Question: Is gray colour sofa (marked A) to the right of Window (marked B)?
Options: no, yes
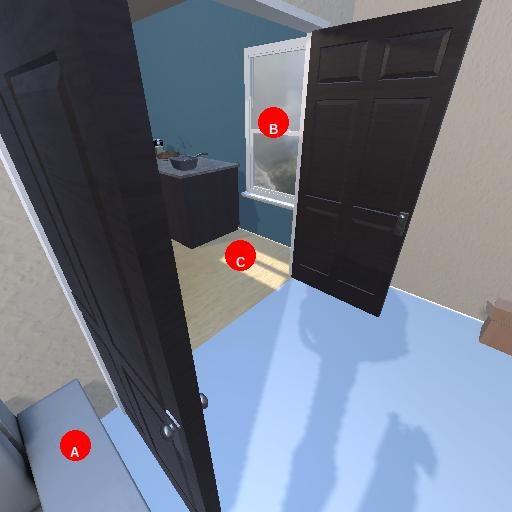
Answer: no